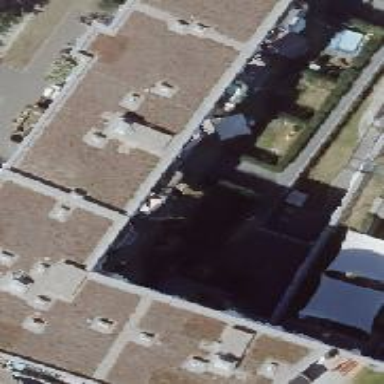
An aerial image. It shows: Apartment building with flat roof.